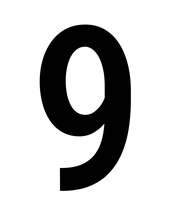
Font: Roboto_Condensed_Medium